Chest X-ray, AP view. Patient: 35 years old, sex F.
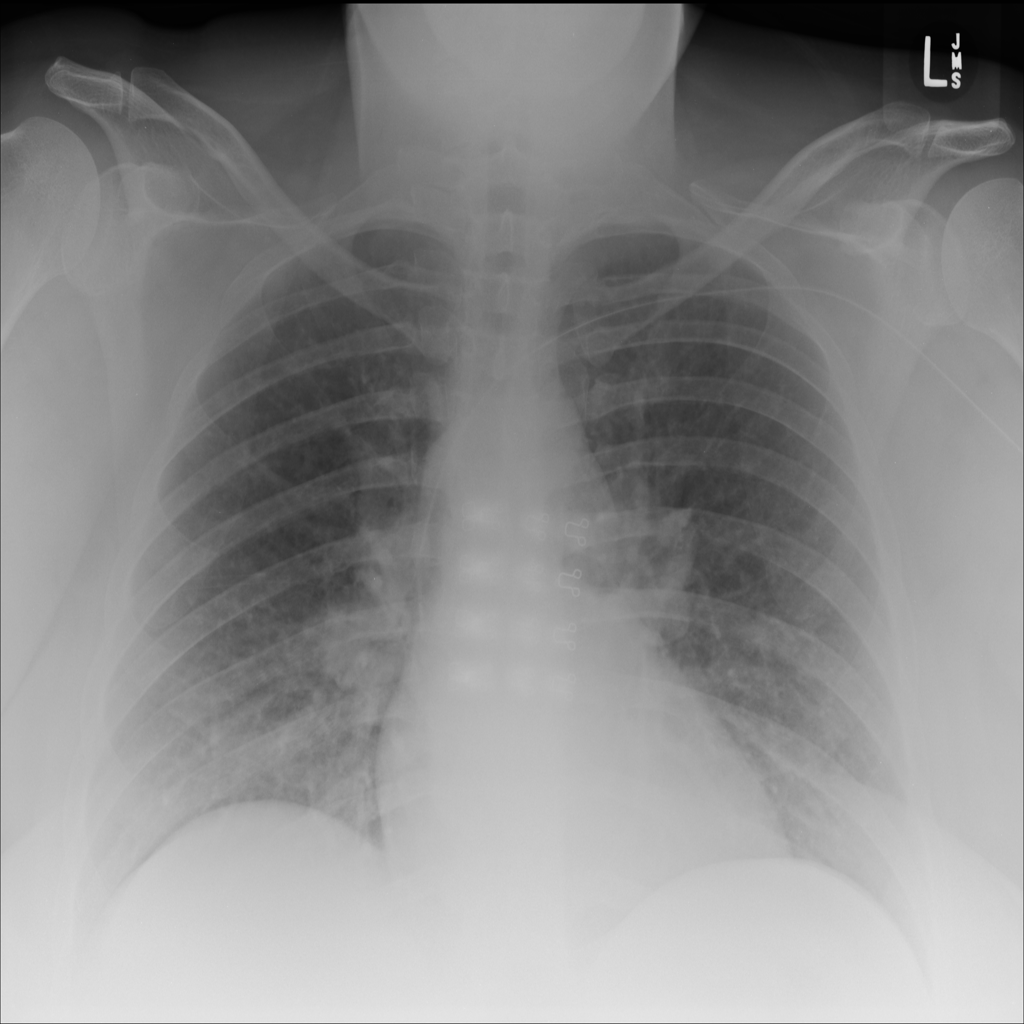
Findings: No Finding